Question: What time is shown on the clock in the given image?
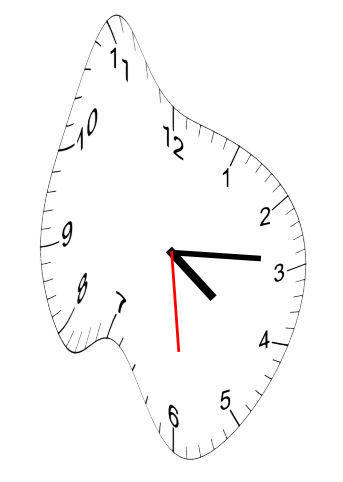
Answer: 04:14:29